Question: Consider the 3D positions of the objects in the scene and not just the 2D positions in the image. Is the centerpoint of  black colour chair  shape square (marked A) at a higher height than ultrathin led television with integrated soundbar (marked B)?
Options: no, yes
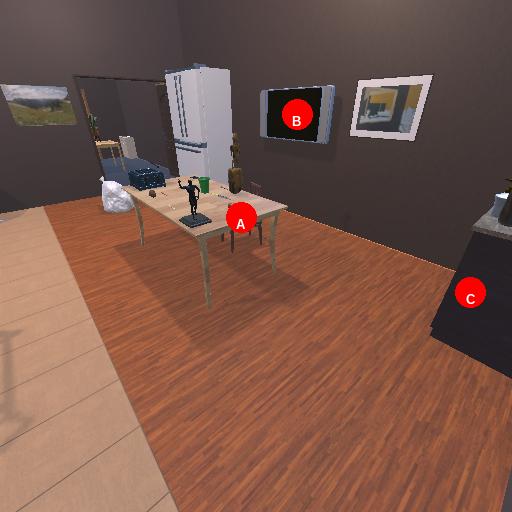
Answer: no